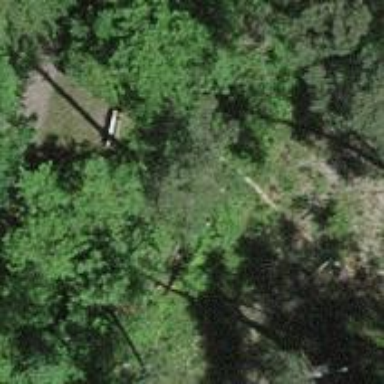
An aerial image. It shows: Bench for seating.